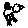
Label: bird